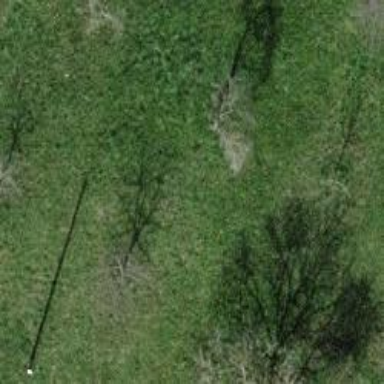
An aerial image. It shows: Broadleaved tree with lush foliage.